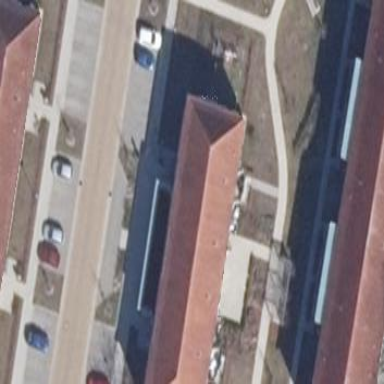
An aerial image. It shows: View of apartment building.